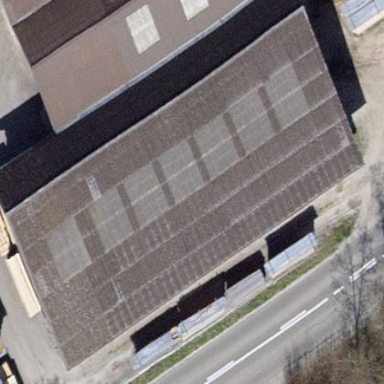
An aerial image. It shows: Industrial building.